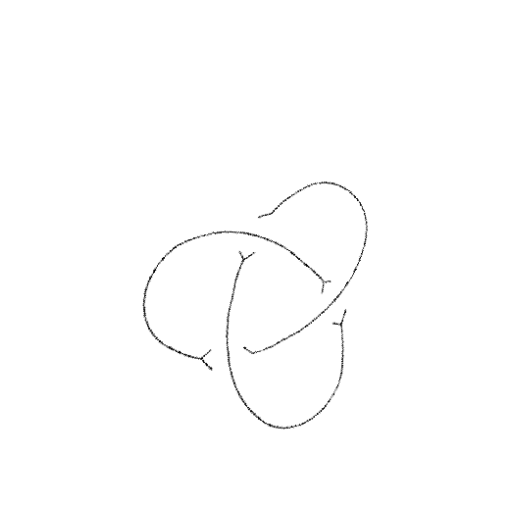
Crossing number: 3